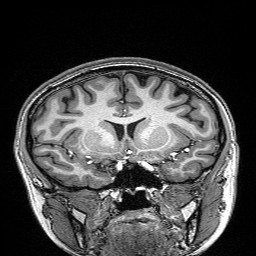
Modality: T1w
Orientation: sagittal